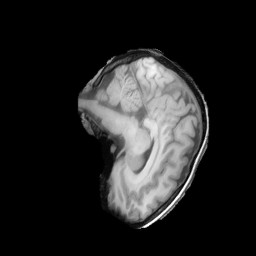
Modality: T1w
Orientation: sagittal
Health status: ill
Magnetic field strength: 3 T